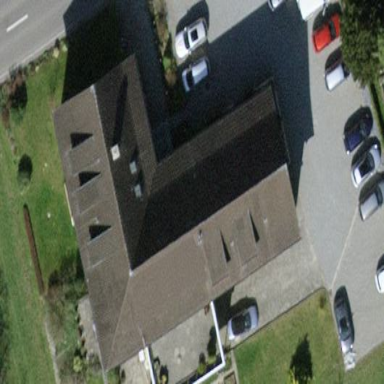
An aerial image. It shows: Hotel building with gabled roof.